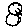
Label: bird